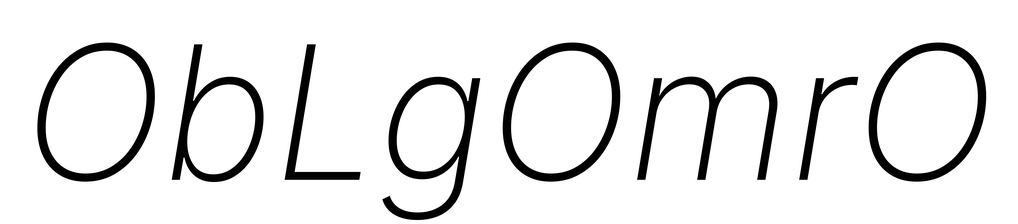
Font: Inter-Italic_ExtraLight_Italic